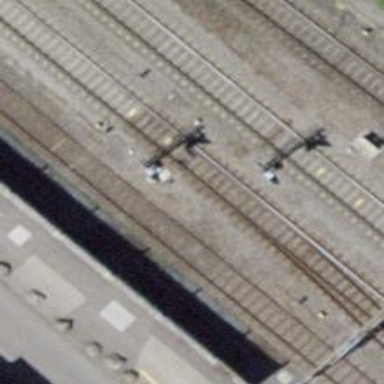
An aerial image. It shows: Railway switch.